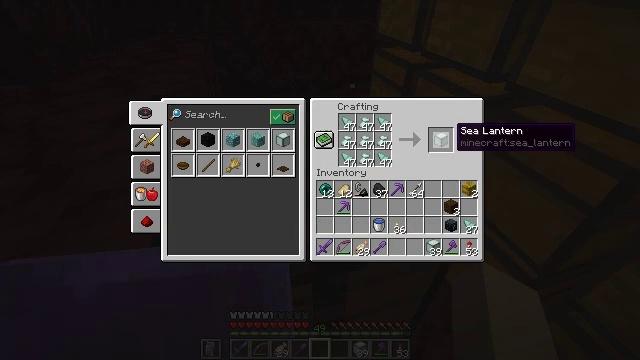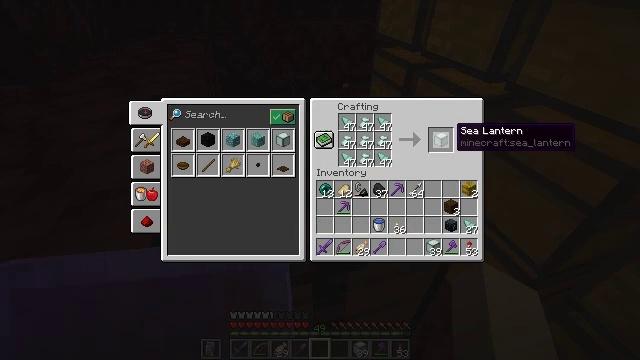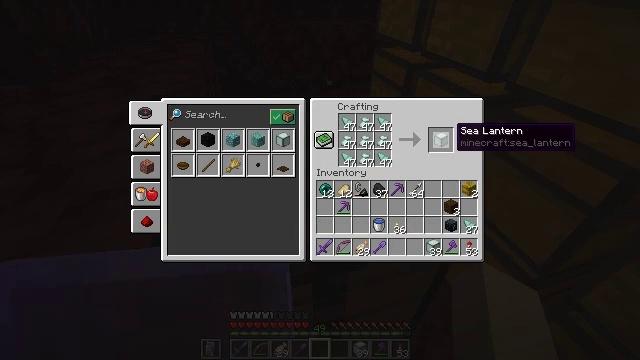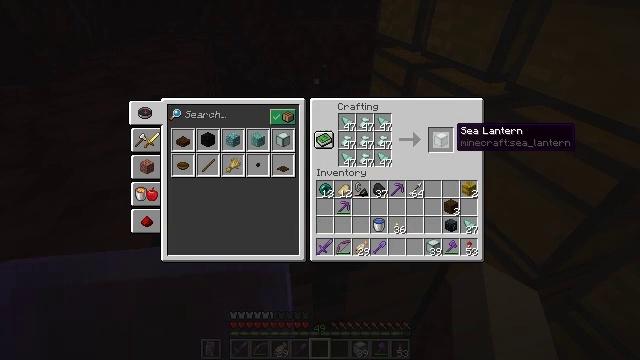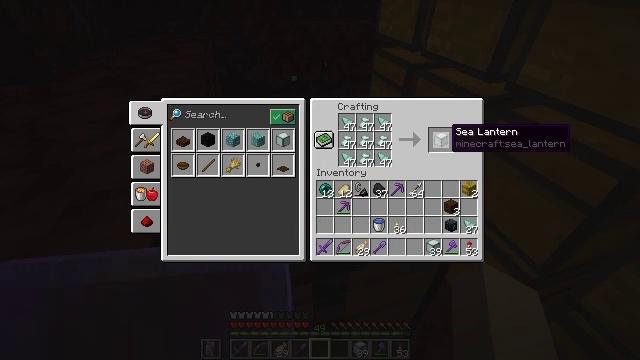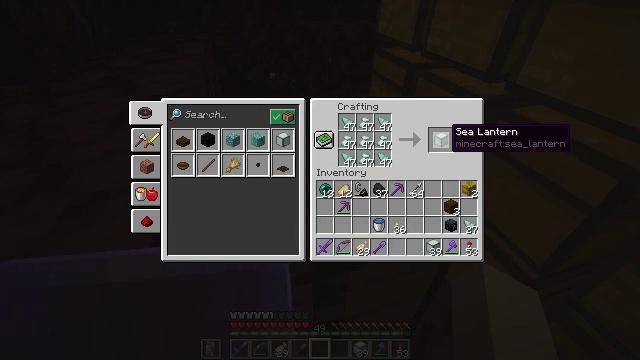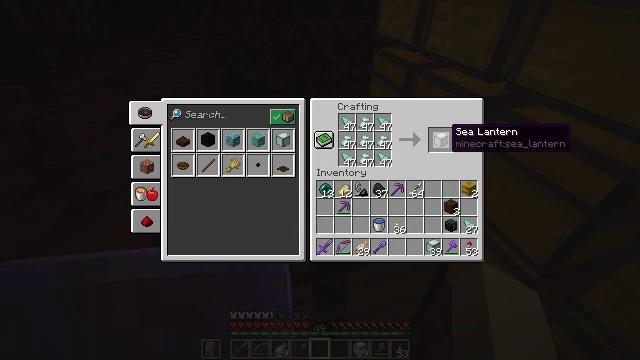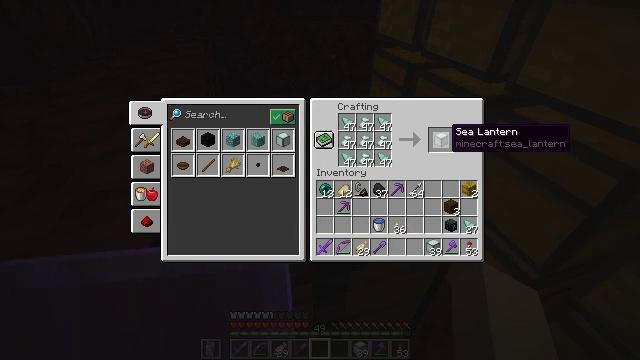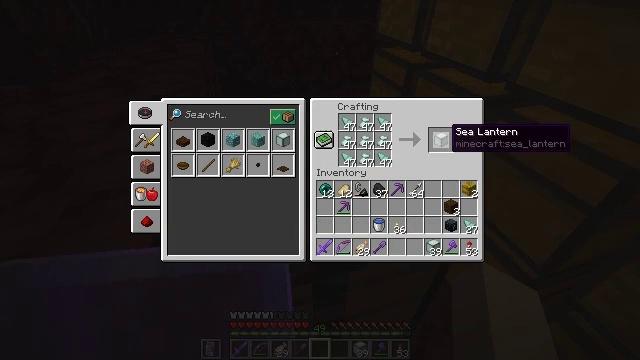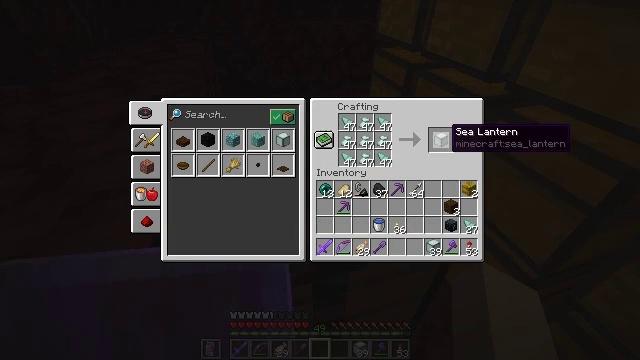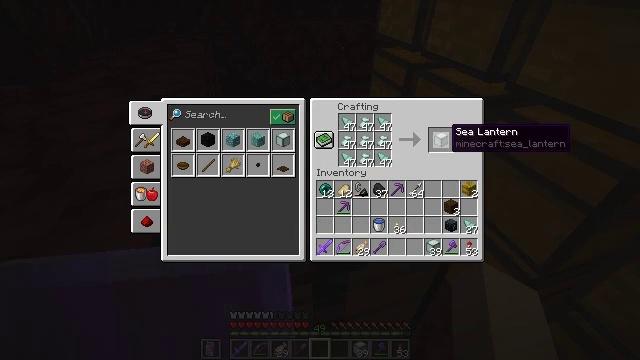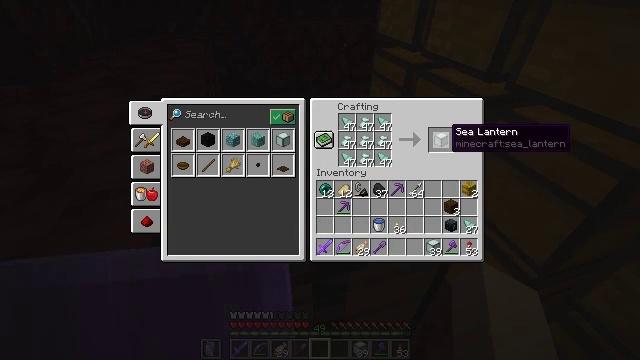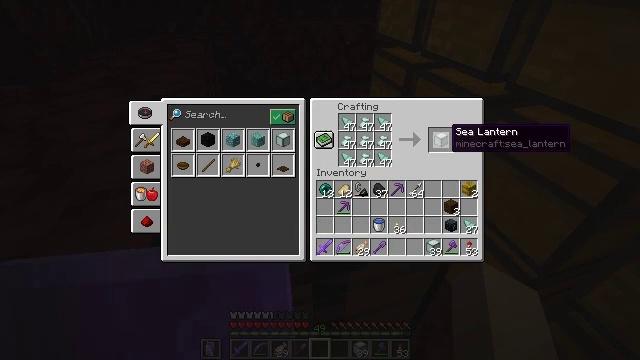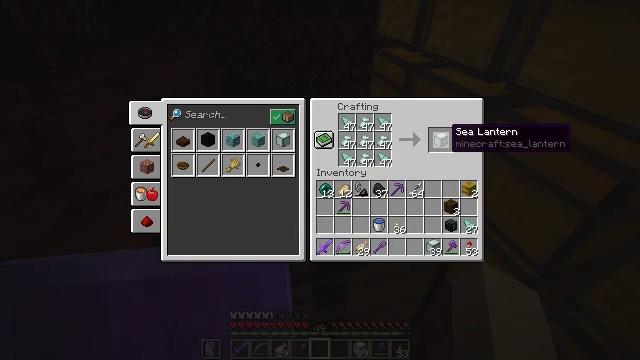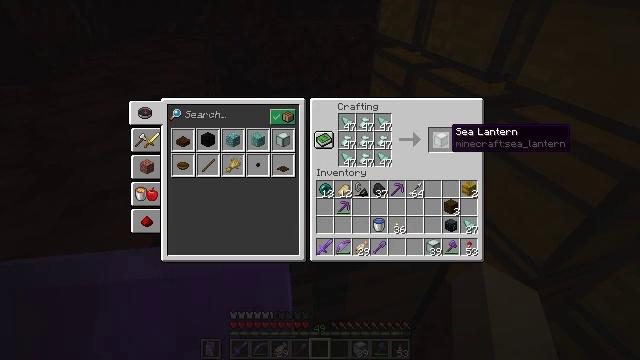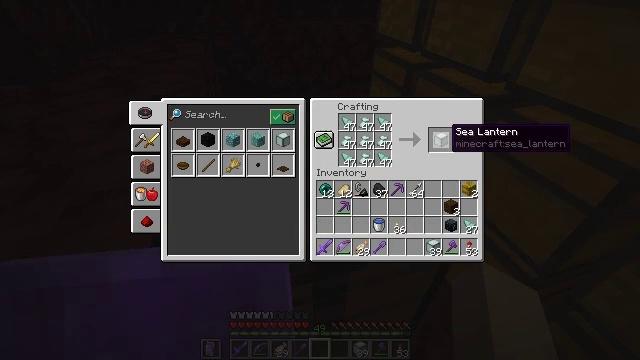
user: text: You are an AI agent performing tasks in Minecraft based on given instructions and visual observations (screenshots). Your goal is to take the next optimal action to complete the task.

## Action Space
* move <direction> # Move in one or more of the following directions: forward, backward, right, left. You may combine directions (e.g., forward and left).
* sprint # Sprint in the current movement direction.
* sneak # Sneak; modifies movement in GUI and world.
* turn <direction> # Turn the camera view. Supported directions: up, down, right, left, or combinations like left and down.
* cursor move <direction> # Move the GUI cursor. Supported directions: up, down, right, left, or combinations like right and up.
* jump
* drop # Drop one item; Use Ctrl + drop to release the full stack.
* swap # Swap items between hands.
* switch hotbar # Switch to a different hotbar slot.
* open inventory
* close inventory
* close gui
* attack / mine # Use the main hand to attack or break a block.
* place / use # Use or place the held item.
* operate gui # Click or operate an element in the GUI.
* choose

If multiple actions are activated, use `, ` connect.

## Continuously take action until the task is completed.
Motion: motion action
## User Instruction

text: Create a sea lantern.
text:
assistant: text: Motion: sneak
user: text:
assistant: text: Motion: sneak
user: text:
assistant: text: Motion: sneak
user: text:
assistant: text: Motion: sneak
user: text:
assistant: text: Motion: sneak
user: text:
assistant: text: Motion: sneak
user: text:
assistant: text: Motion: sneak
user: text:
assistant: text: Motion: sneak
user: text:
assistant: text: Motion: sneak
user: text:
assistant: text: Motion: sneak
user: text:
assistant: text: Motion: sneak
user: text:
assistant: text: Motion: sneak
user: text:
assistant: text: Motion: sneak
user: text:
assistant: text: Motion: sneak
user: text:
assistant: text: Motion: sneak
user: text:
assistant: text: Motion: sneak
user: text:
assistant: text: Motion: sneak, attack / mine
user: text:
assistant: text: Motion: sneak, attack / mine
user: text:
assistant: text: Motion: sneak, attack / mine
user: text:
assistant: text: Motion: sneak, attack / mine
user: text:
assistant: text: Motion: sneak, attack / mine
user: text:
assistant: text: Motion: sneak, attack / mine
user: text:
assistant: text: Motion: sneak, attack / mine
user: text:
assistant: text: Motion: sneak, attack / mine
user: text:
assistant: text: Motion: sneak, attack / mine
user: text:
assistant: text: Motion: sneak, attack / mine
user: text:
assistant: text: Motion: sneak, attack / mine
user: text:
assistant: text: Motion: sneak, attack / mine
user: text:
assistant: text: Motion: no_op
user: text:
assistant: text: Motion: no_op